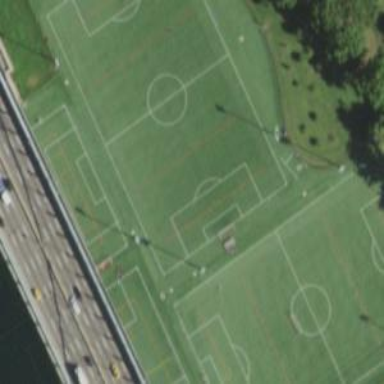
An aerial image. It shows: Soccer pitch for leisureland activities.